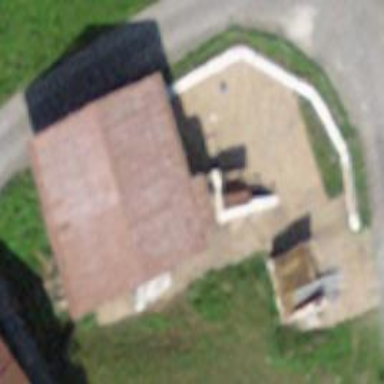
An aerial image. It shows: Rural barn.